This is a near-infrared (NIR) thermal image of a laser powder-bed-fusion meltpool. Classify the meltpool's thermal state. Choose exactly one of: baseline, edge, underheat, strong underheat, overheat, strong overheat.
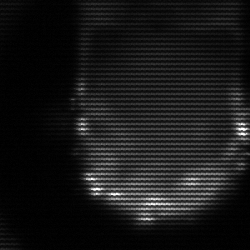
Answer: baseline